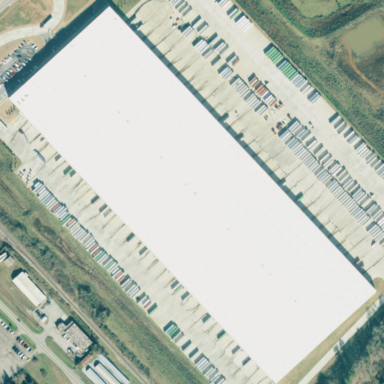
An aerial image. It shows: Warehouse building.